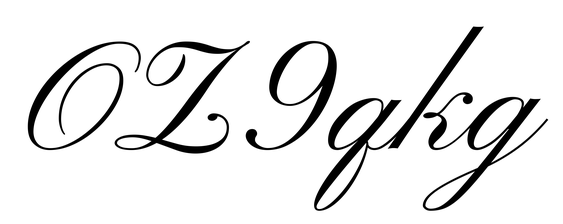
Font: PinyonScript-Regular